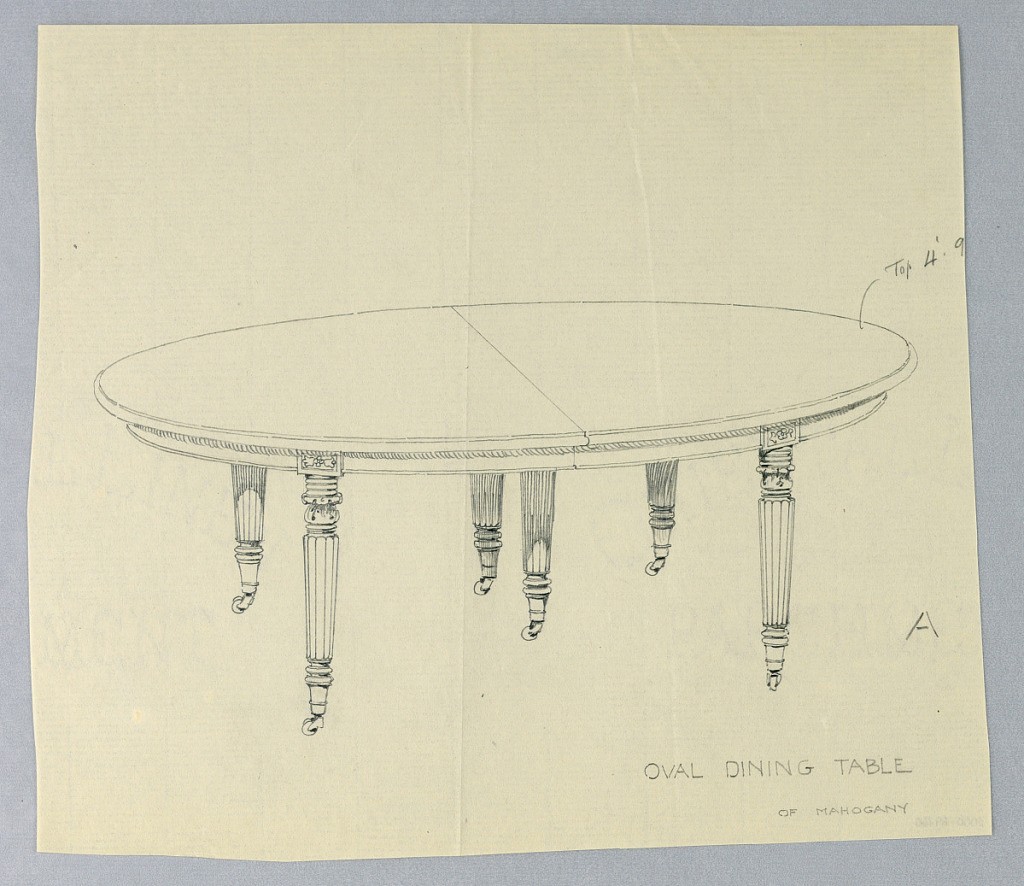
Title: Design for an Oval Dining Table 'A" of Mahogany
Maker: A.N. Davenport Co.
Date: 1900–05
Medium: Graphite on thin cream paper
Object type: Drawing
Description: Oval molded top with dividing stretcher running across center, raised on 6 carved, turned and fluted tapering legs on casters; smll rectangular carved inlaid plaques on table top.